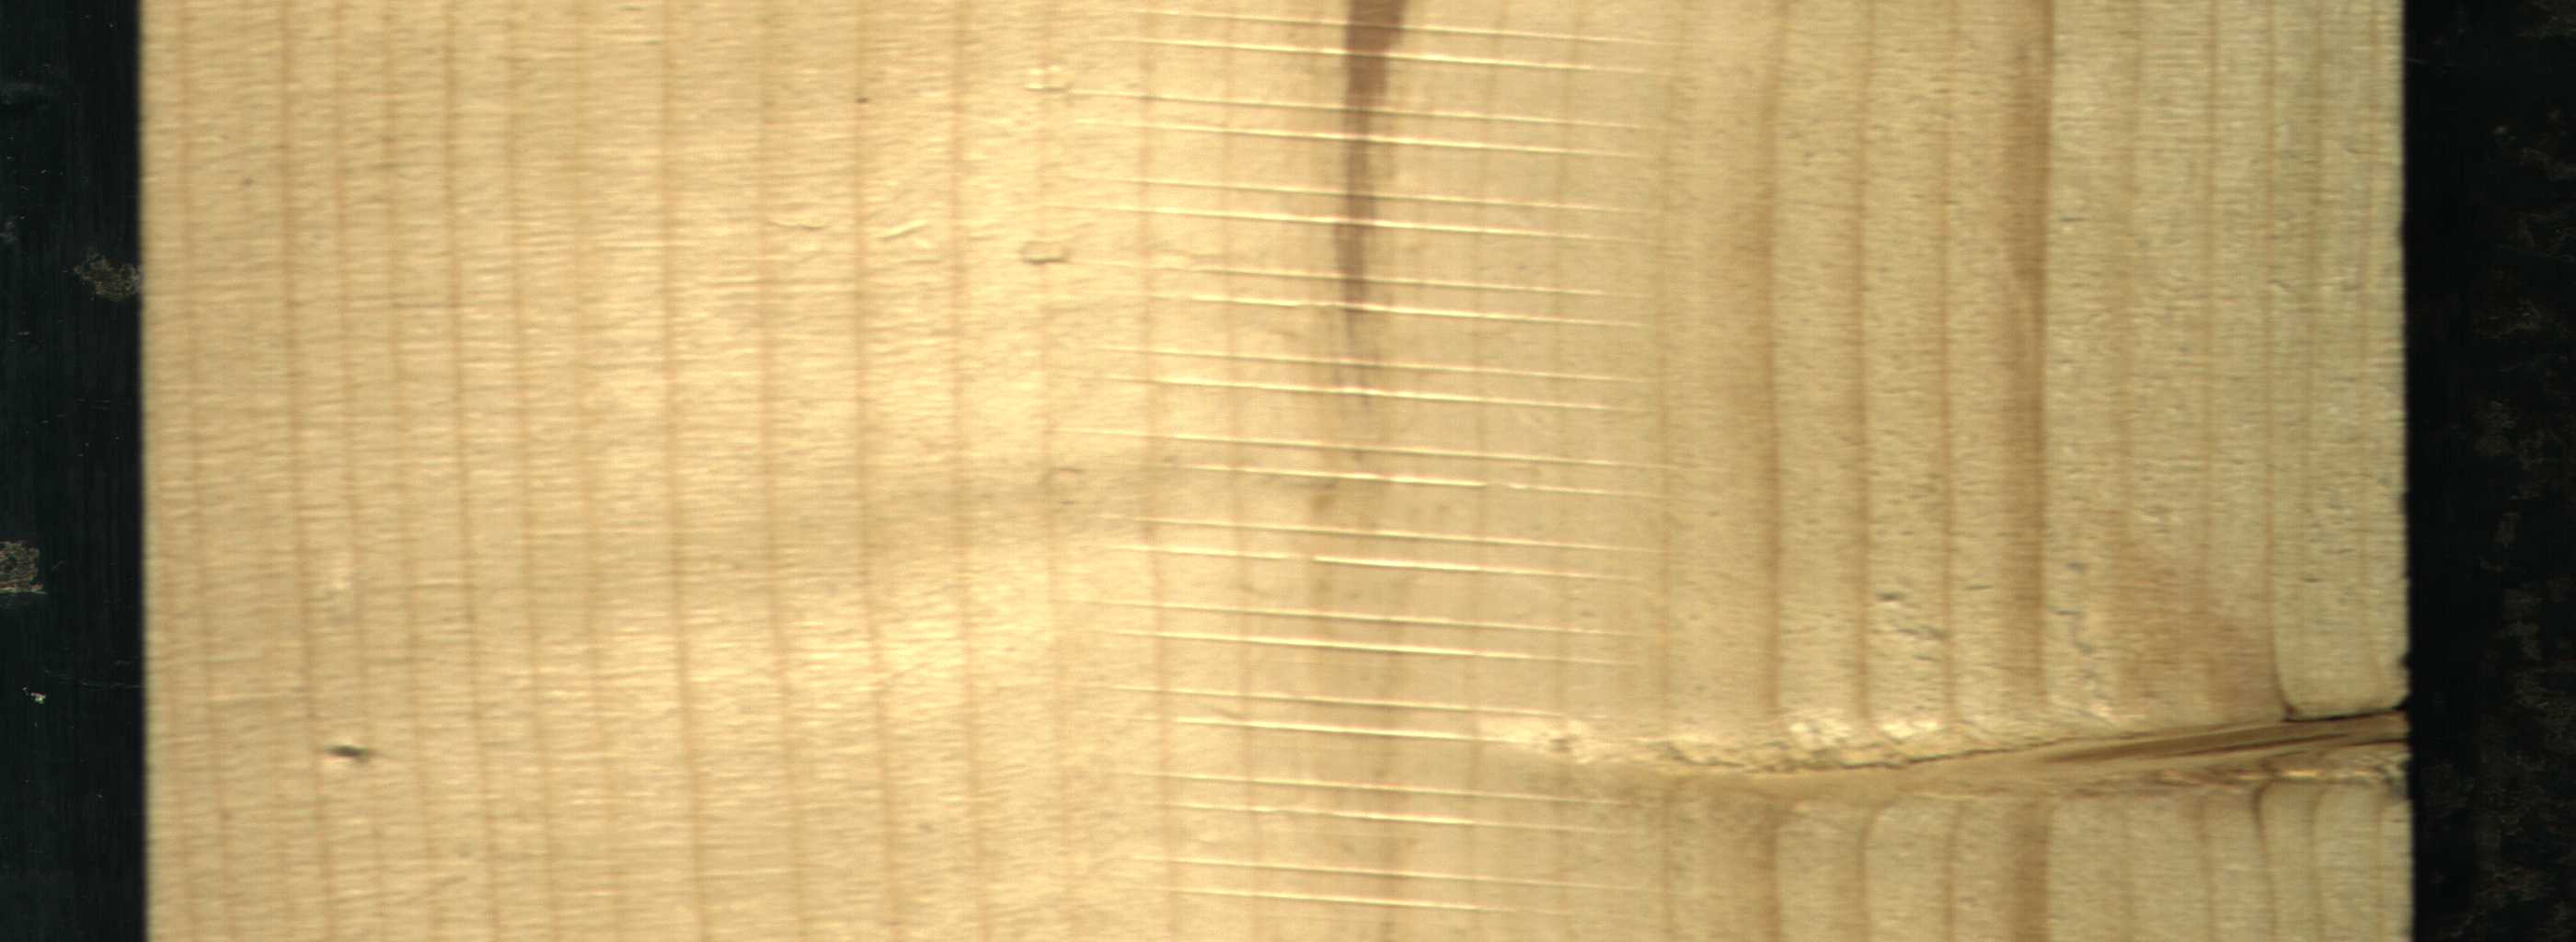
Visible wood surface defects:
Marrow
Live_Knot